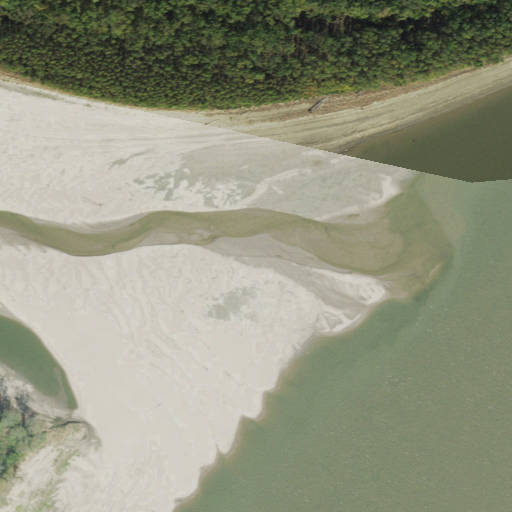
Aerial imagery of bar in Tennessee named Island Thirtyfour Bend Bar containing open water, woody wetlands, and herbaceous wetlands